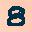
Label: 8